Question: I have a listbox which contains a textblock and an image. I want if the text is too long it goes to a second line. At the moment only have of the text is visible. Here is my XAML
'''
<ListBox.ItemTemplate>
<DataTemplate>
<StackPanel Orientation="Horizontal">
<Image Source="{Binding imgurl}" MaxHeight="120" MaxWidth="120" Margin="0,10,0,0" />
<TextBlock Text="{Binding title}" Margin="50,0,12,0" />
</StackPanel>
</DataTemplate>
</ListBox.ItemTemplate>
'''
Could anybody help me?

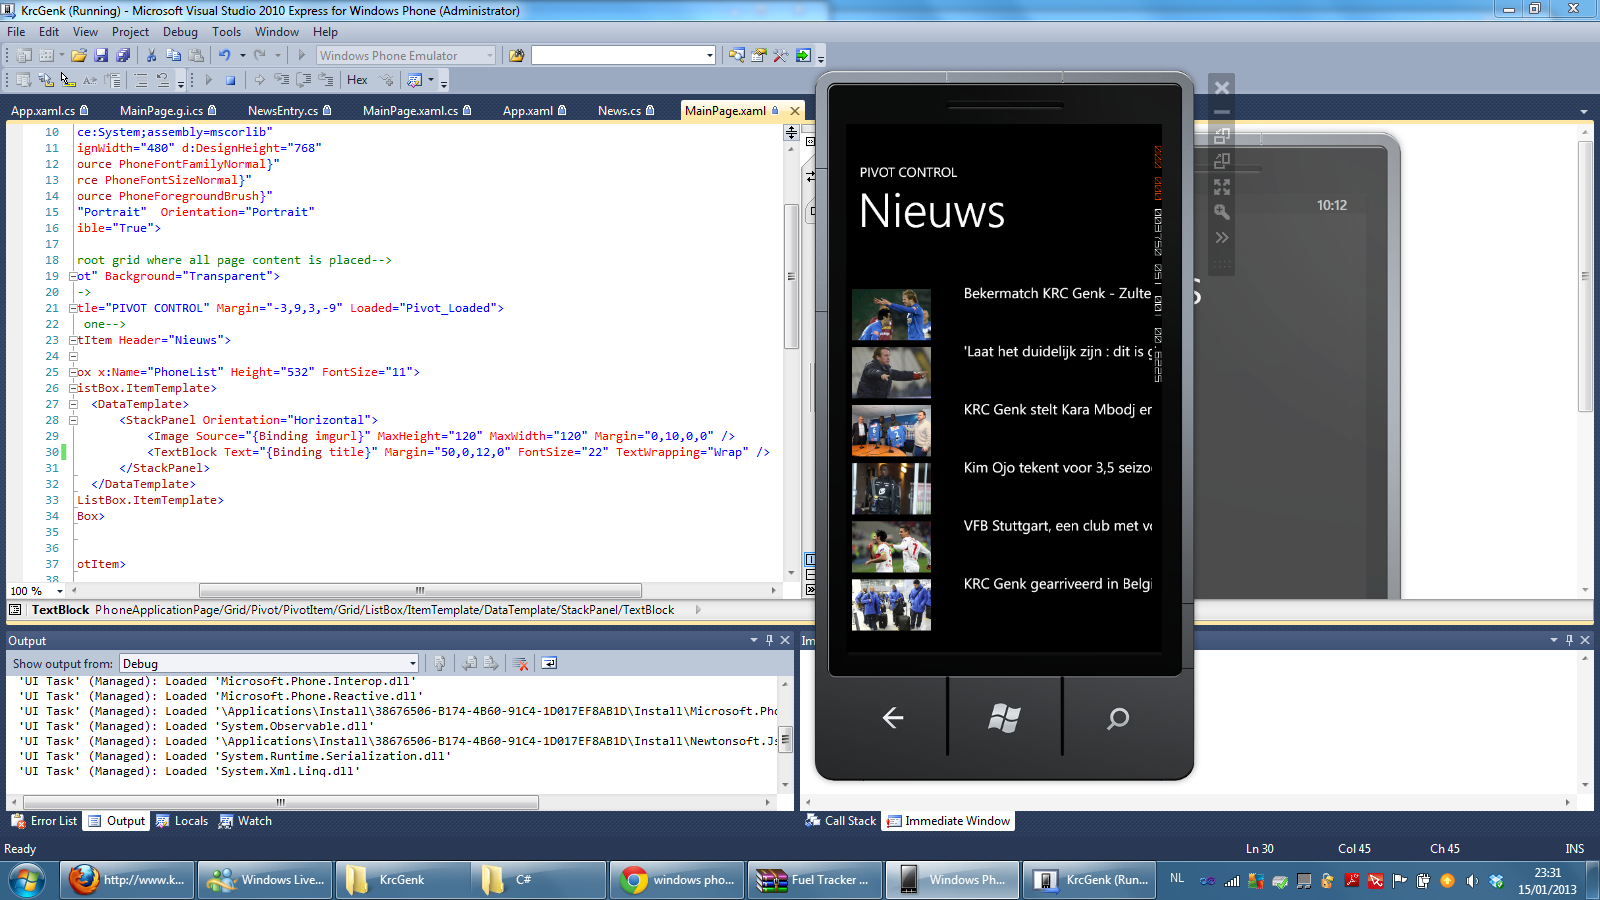
Answer: Ah ya, so I guess it is as simple as it looked. You just need to restrict the width of where your text is and invoke 'TextWrapping', which you have multiple options to accomplish that. Here's a couple possibilities...
'''
<ListBox.ItemTemplate>
<DataTemplate>
<StackPanel Orientation="Horizontal">
<Image Source="{Binding imgurl}" MaxHeight="120" MaxWidth="120" Margin="0,10,0,0" />
<TextBlock Text="{Binding title}" Margin="50,0,12,0" TextWrapping="Wrap" MaxWidth="{Binding ActualWidth, ElementName=Self}"/>
</StackPanel>
</DataTemplate>
</ListBox.ItemTemplate>
'''
Or you could have a panel do it which should get restricted by its parent...
'''
<ListBox.ItemTemplate>
<DataTemplate>
<Grid Margin="0,10,0,0">
<Grid.ColumnDefinitions>
<ColumnDefinition/>
<ColumnDefinition Width="*"/>
</Grid.ColumnDefinitions>
<Image Source="{Binding imgurl}" MaxHeight="120" MaxWidth="120" />
<TextBlock Grid.Column="1" Text="{Binding title}" TextWrapping="Wrap" Margin="50,0,2,0" />
</Grid>
</DataTemplate>
</ListBox.ItemTemplate>
'''
Or depending on how this ListBox is layed out as a child, it could possibly even be as easy as just adding 'TextWrapping="Wrap"' to the TextBlock and then setting the 'MaxWidth' on the ListBox itself. Either way, hope this helps... :)